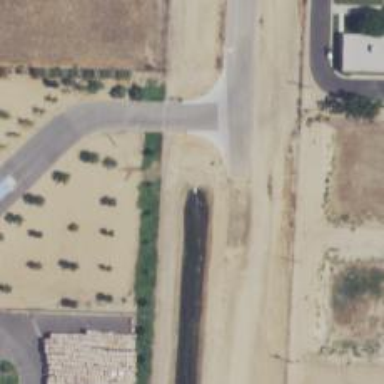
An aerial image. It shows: Culvert tunnel crossing over canal.